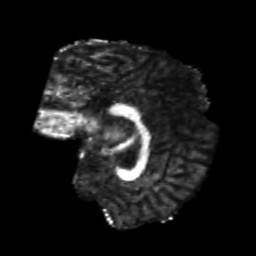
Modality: FA
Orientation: sagittal
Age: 24
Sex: female
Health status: healthy
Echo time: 0.074 s